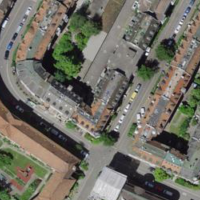
EUNIS habitat code: 54
Species observed at this site:
Medicago sativa
Fagopyrum esculentum